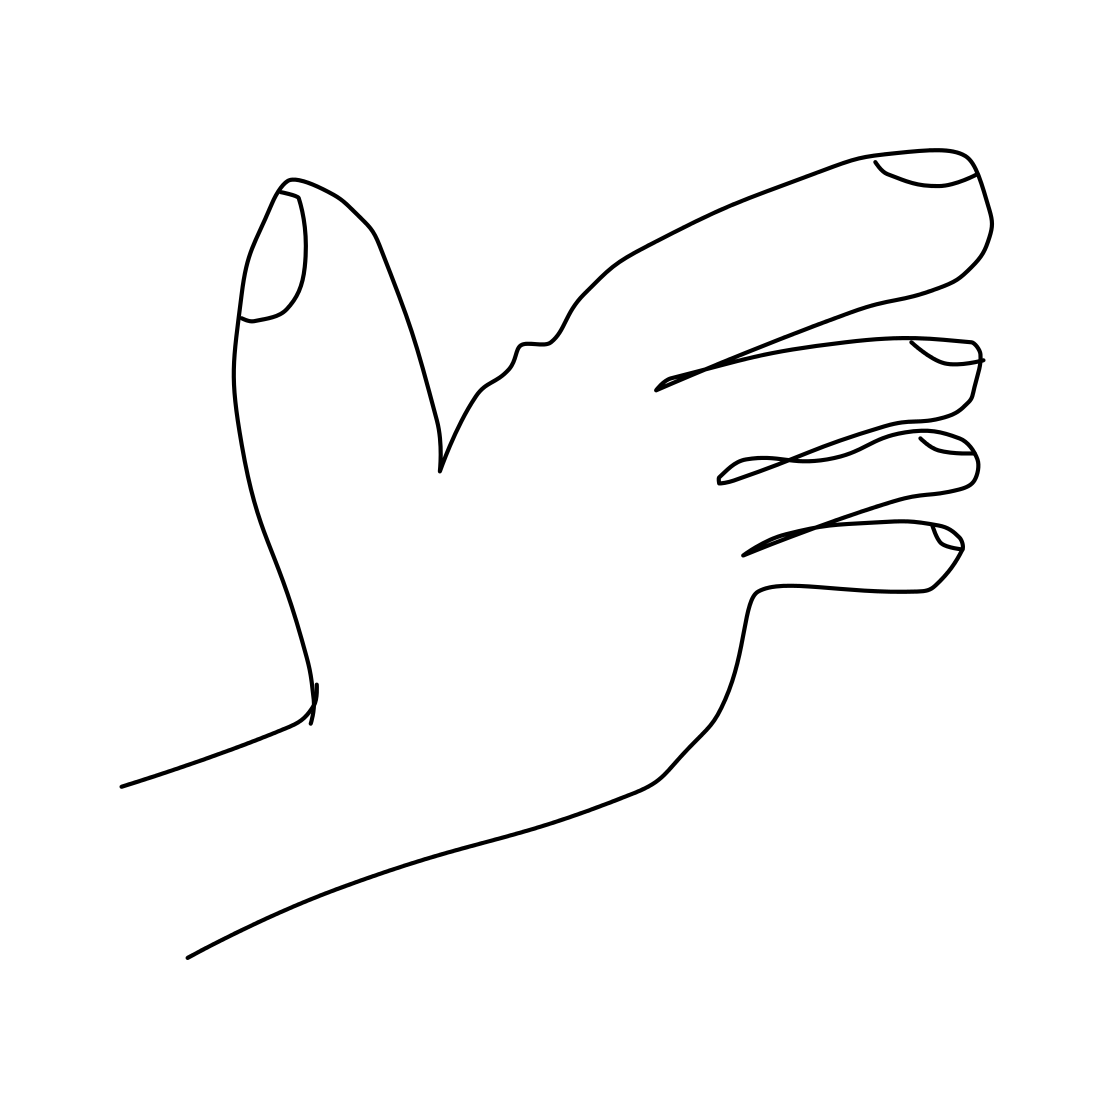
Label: hand